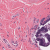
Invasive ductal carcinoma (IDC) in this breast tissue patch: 0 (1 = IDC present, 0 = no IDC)